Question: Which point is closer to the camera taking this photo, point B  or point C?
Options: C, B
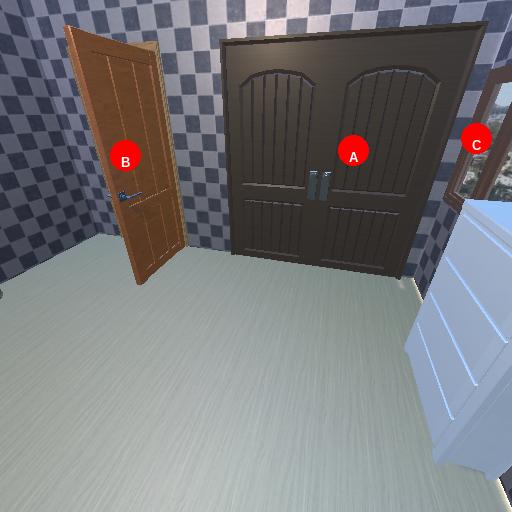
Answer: C